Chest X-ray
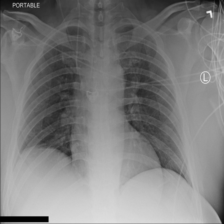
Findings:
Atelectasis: negative
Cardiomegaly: negative
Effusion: negative
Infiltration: negative
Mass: negative
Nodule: negative
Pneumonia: negative
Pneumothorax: negative
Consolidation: negative
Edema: negative
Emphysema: negative
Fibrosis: negative
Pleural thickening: negative
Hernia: negative